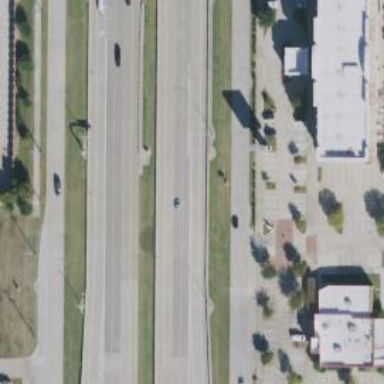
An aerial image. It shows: Secondary road with frontage road.